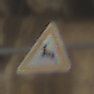
Verkehrszeichen: WildwechselRechts
Umgebung: Roofed, Beach
Tageszeit: Midday
Wetter: Overcast
Licht: Natural
Jahreszeit: NotSpecified
Kontrast: LowContrast